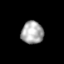
Tissue: skin
Cell type: Epithelial cells
Senescence score: 0.207
Nuclear area (px): 488
Mean DAPI intensity: 171.238